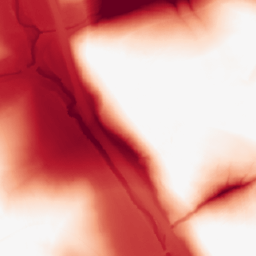
Category: morphological
Decomposition family: tophat
Decomposition parameters: size: 100
mode: black
Upsampling method: nearest
Upsampling parameters: scale: 2
Upsampling scale: 2